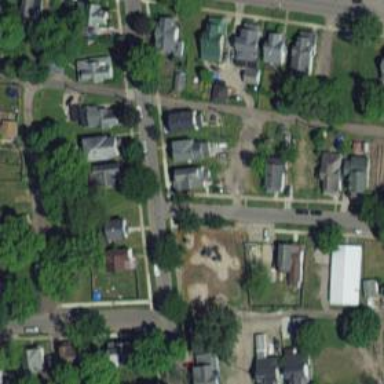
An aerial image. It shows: Alleyway designated as service road.